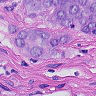
Metastatic tissue present: yes